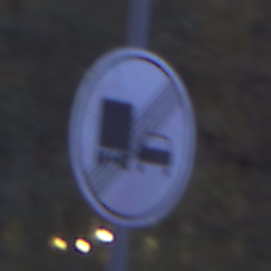
Verkehrszeichen: EndeUeberholverbotKraftfahrzeuge
Umgebung: Outdoor, Suburban
Tageszeit: Night
Wetter: PartlyCloudy
Licht: Artificial
Jahreszeit: NotSpecified
Kontrast: LowContrast